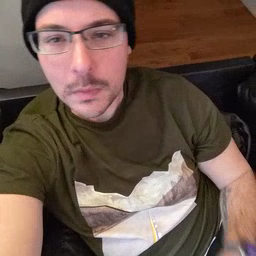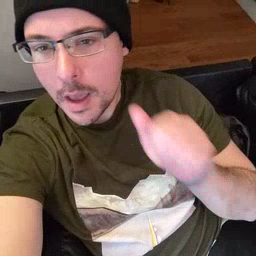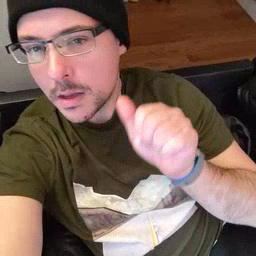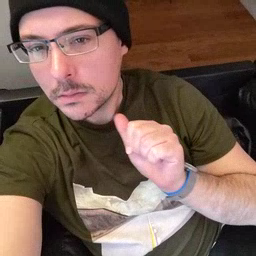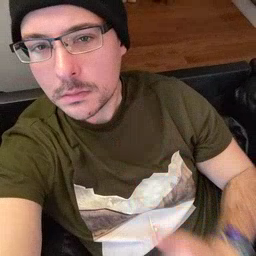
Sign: aunt